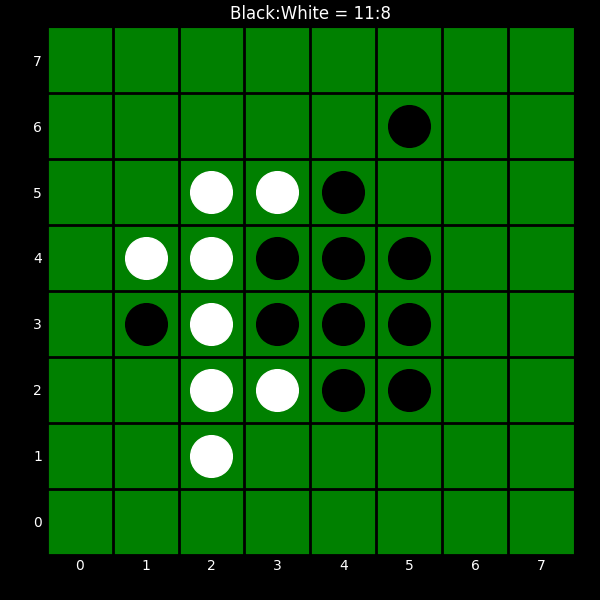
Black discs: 11
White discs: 8